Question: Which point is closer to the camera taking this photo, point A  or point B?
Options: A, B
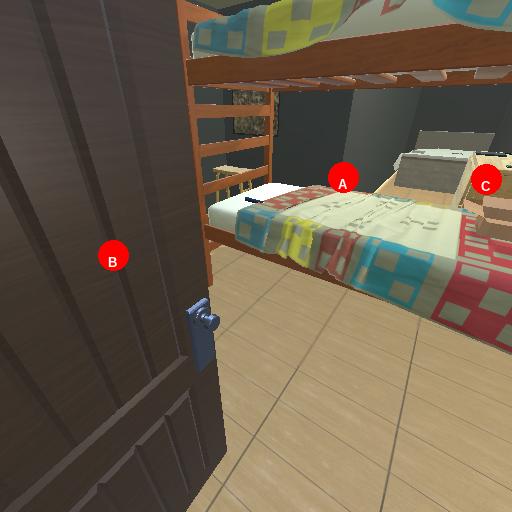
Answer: A